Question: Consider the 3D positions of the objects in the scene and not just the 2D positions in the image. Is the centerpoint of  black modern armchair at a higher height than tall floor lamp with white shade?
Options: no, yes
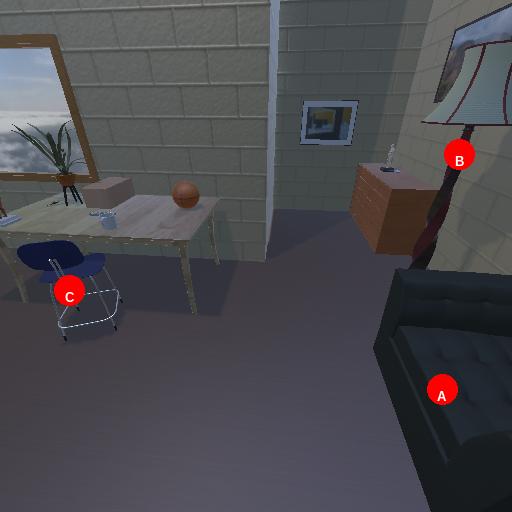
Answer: no